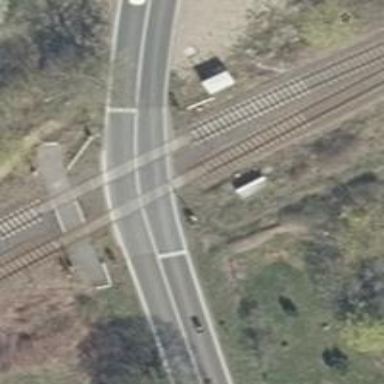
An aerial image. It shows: Level crossing with lights and saltire barrier.